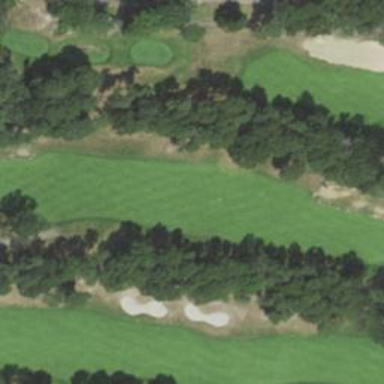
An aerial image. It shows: Scenic golf fairway.